Question: any help please DB : XAMPP , logiciel : vscode

cake : The term 'cake' is not recognized as the name of a cmdlet, function, script file, or operable
program. Check the spelling of the name, or if a path was included, verify that the path is correct
and try again.
At line:1 char:1
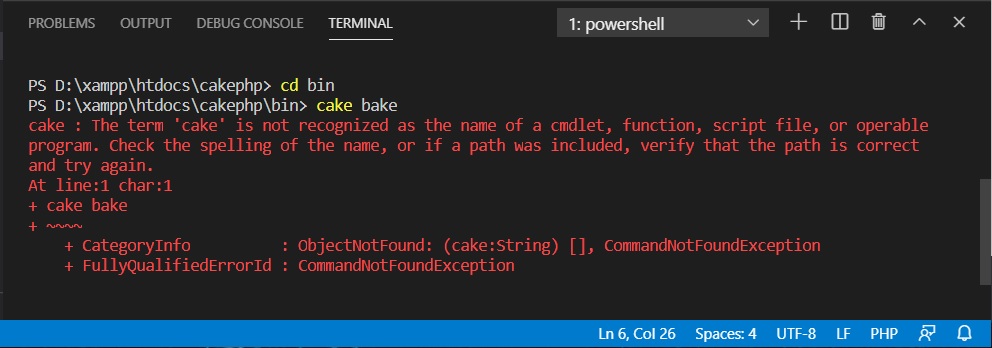
Answer: By default Powershell doesn't run commands from the current location, you'd for example have to lower protection by adding the directory to your path environment variable (which I wouldn't recommend). Alternatively you'd use '.\' before the command, to make it clear that you want to run a command in the current directory, ie '.\cake'.
However you should not run 'cake' from within the 'bin' directory in the first place, you should run it from the root of your application, ie from within your 'cakephp' directory, so that you'd use:
'''
bin\cake bake
'''
See also
- <URL>